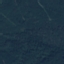
Land use / land cover: Forest